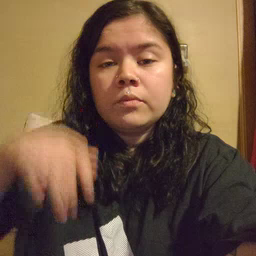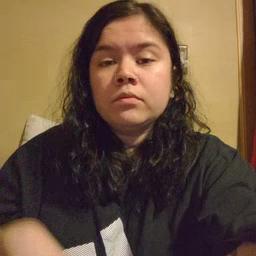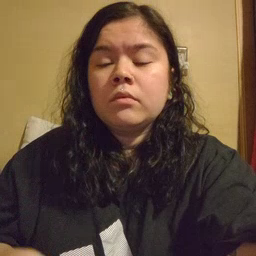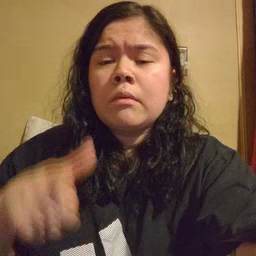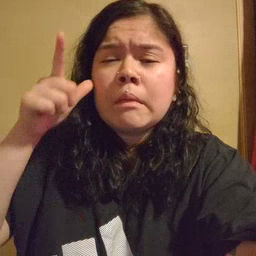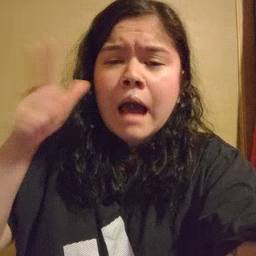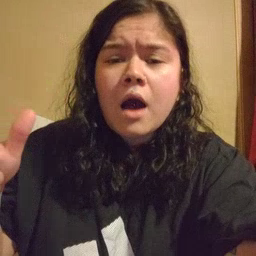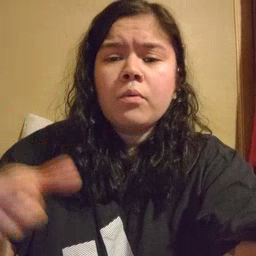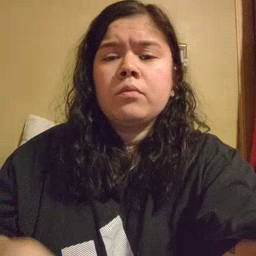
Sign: loud